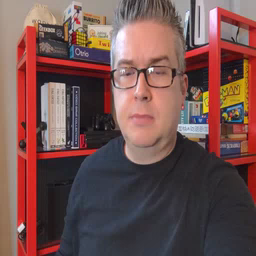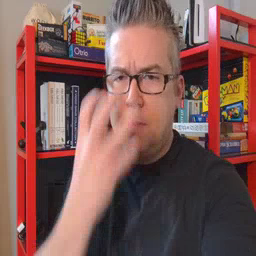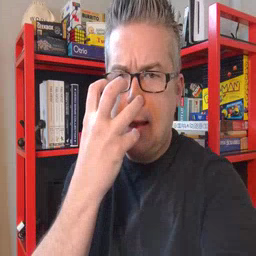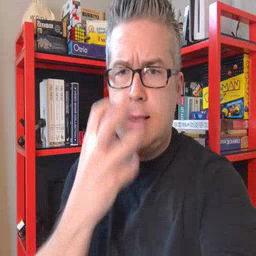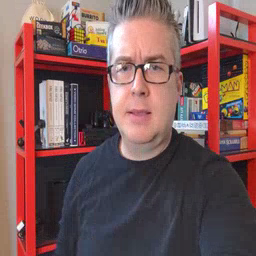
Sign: mad